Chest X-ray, AP view. Patient: 52 years old, sex M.
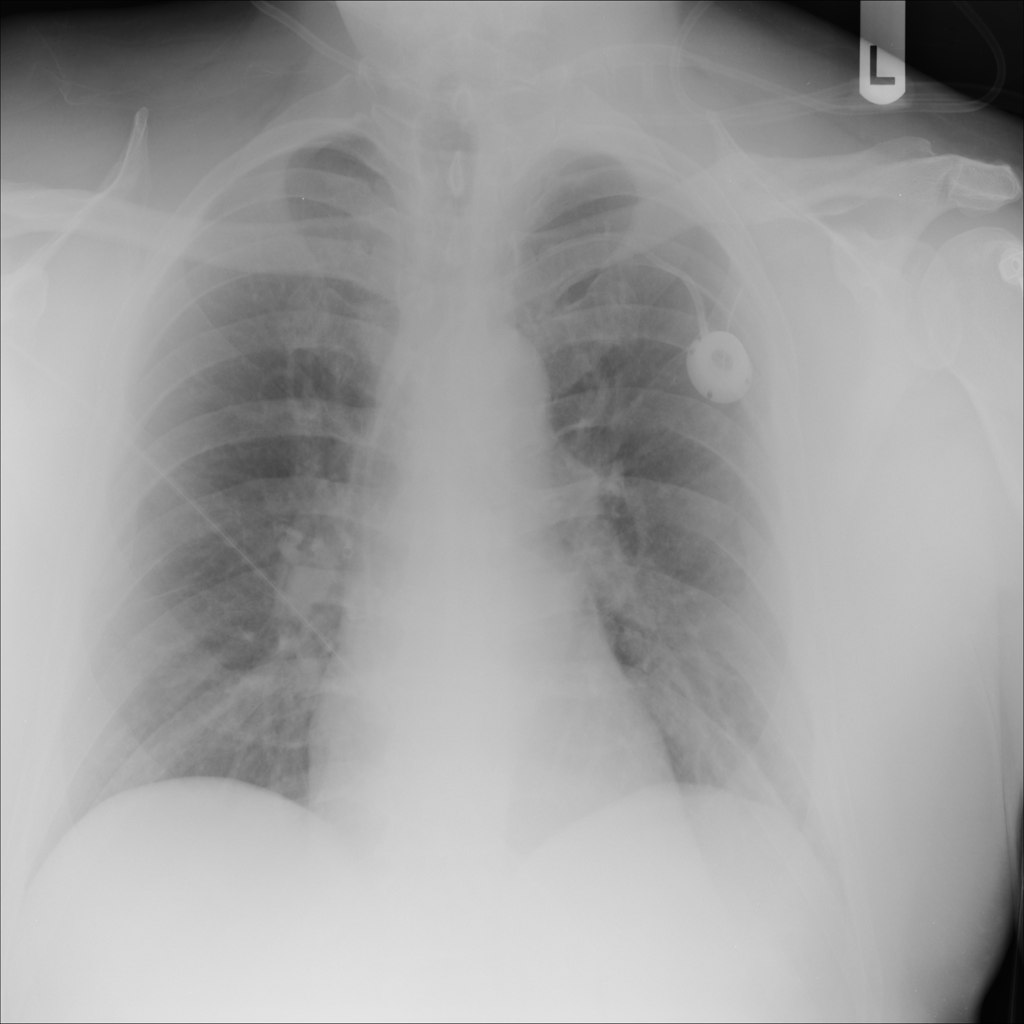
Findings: No Finding